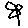
Label: flower